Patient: sex M, age 60
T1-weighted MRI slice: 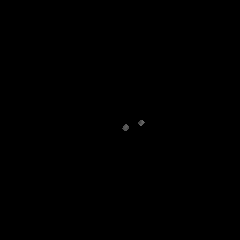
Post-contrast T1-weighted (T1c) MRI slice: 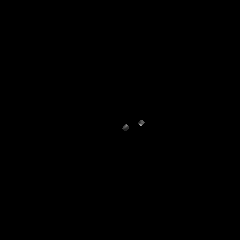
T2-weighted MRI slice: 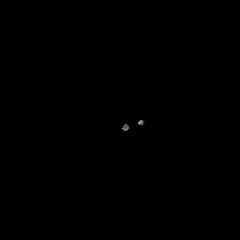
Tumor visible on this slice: no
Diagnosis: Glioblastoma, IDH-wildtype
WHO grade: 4